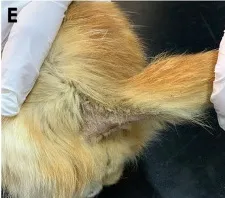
Clinical aspect of the 18-month-old male cat (case 1) before.
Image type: medical_photograph (skin_photograph)